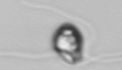
Label: flagellate_morphotype1